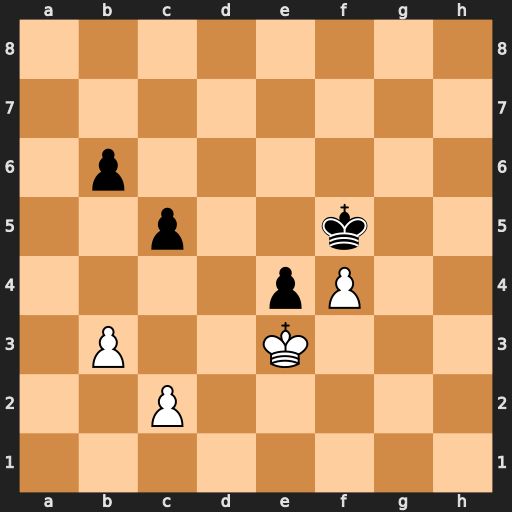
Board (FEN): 8/8/1p6/2p2k2/4pP2/1P2K3/2P5/8
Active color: w
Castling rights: -
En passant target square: -
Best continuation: c4 Kf6 Kxe4